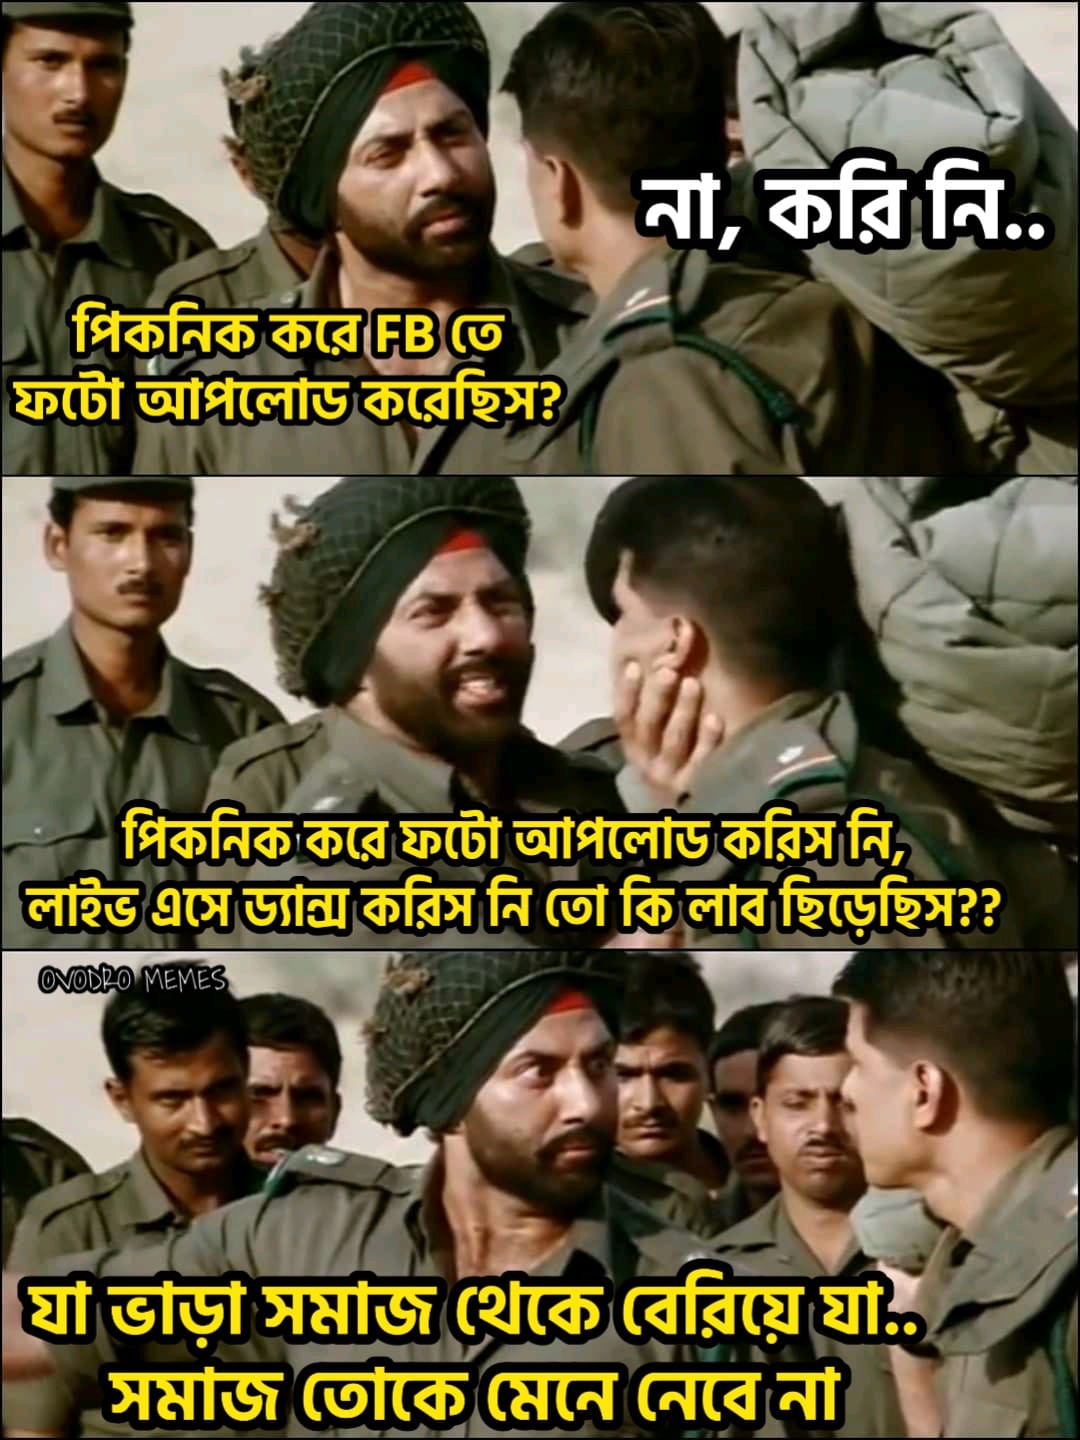
Caption: পিকনিক করে FB তে ফটো আপলোড করেছিস ?   না , করি নি...  পিকনিক করে ফটো আপলোড করিস নি, লাইভ এসে ড্যান্স করিস নি তো কি লাব ছিড়েছিস ??    যা ভাড়া সমাজ থেকে বেরিয়ে যা...  সমাজ তোকে মেনে নেবে না
Label: non-hate